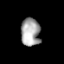
Tissue: lung
Cell type: T cells
Senescence score: 0.5522
Nuclear area (px): 525
Mean DAPI intensity: 165.726